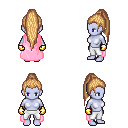
a pixel art fantasy rpg character, female body template, dark elf, purple skin, pink cape, white pants, light blonde extra-long topknot hairstyle, gold gloves, four views (front, back, left, right), 2x2 character sprite sheet, small pixel art, hard edges, no anti-aliasing